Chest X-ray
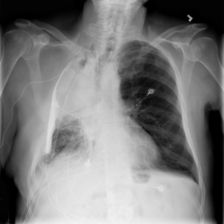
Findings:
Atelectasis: negative
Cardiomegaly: negative
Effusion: negative
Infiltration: negative
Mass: negative
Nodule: negative
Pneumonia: negative
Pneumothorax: negative
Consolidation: negative
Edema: negative
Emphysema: negative
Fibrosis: negative
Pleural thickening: negative
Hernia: negative